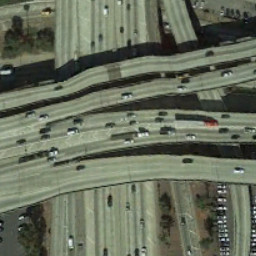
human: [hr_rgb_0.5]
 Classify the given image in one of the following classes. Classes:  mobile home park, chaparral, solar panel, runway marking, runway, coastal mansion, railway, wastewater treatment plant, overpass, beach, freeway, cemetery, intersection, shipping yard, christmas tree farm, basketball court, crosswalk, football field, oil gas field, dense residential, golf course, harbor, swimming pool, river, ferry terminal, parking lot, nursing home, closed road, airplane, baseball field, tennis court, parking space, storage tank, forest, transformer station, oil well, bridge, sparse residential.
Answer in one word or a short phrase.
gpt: overpass